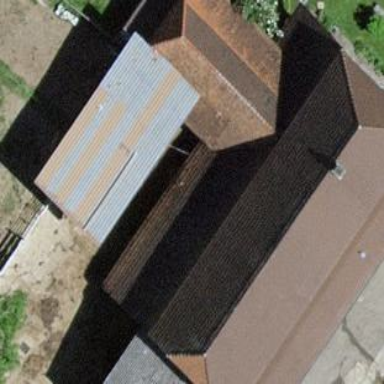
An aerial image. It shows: Farm building.